Current action and preconditions to check: trajectory_clear

Your task: For each precondition in the list above, predict whether it will hold at this action.

Consider the current scene as observed from the mobile robot's camera, and analyze the predicted future states of all dynamic agents (e.g., people, animals, vehicles, or any moving entities) within the NEXT SECOND.

IMPORTANT: Only answer "very likely" if you are absolutely certain—based on strong, clear evidence—that a dynamic agent will violate the precondition in the predicted future state. Do NOT answer "very likely" for unlikely, ambiguous, or low-probability risks.

Ask yourself for each precondition: Is there a high probability, with clear and convincing evidence, that the predicted future states of any dynamic agent will interfere with the predicted future state of the currently executing action within the NEXT SECOND, causing that precondition to fail?

Assess the risk level based on these predictions. Use "likely" or "very likely" if motions create a clear risk of interference.

Use "neutral" or "improbable" if agents are nearby but their predicted paths are clearly diverging or non-conflicting.

Failure Risk Categories: "very improbable", "improbable", "neutral", "likely", "very likely"

Answer Format: Output ONLY the probability_of_failure value from these categories: "very improbable", "improbable", "neutral", "likely", "very likely"

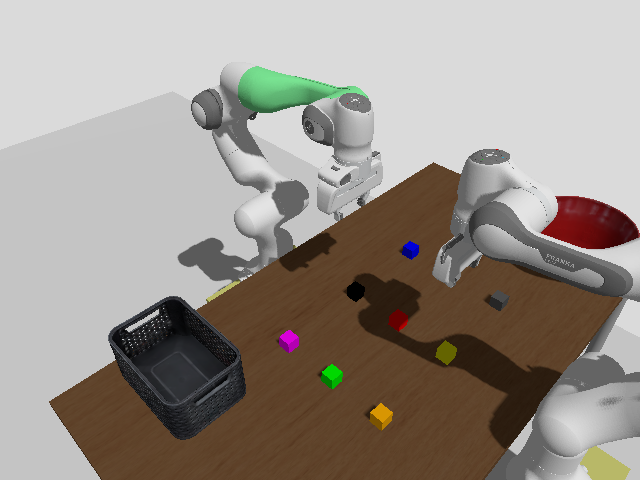

Answer: improbable